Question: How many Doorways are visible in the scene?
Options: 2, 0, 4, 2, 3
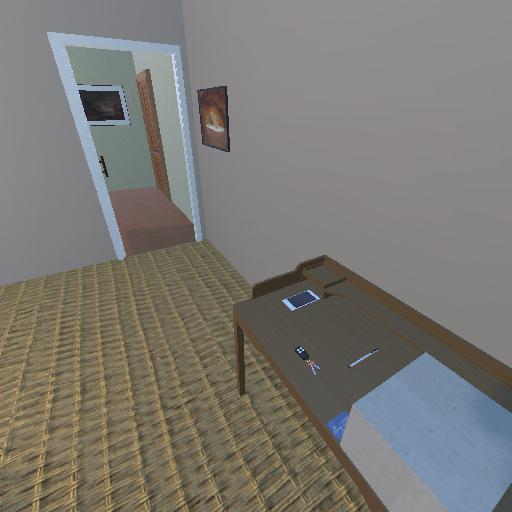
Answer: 2